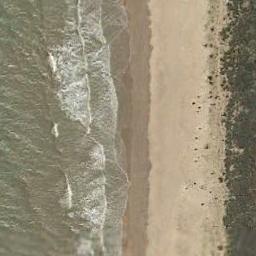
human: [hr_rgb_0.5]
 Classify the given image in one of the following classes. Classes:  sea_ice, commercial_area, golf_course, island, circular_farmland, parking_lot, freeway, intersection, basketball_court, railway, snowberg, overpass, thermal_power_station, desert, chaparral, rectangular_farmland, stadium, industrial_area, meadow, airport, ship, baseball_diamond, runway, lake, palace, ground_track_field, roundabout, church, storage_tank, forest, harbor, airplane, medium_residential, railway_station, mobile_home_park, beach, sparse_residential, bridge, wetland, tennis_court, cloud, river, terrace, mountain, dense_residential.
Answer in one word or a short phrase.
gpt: beach